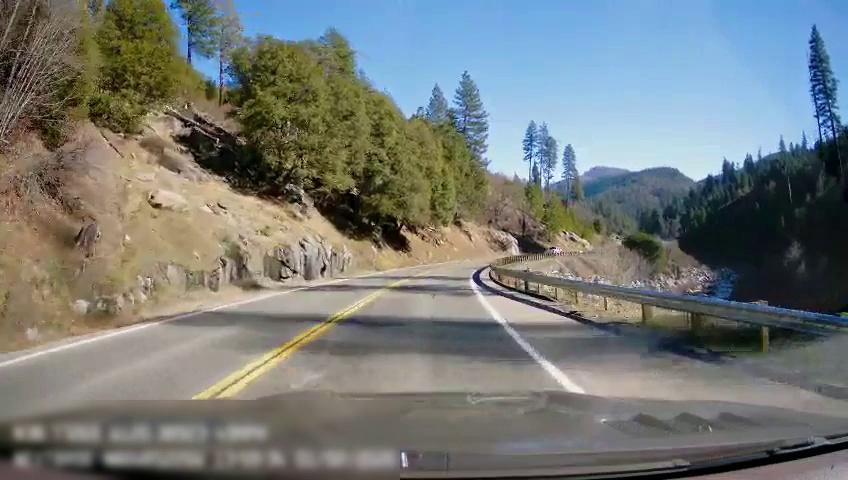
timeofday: Day
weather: Sunny
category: Drivable Space
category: Drivable Space
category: Vehicles | Truck
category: Lanes | Opposite Lane
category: Lanes | Current Lane
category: Lanes | Opposite Lane
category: Lanes | Current Lane